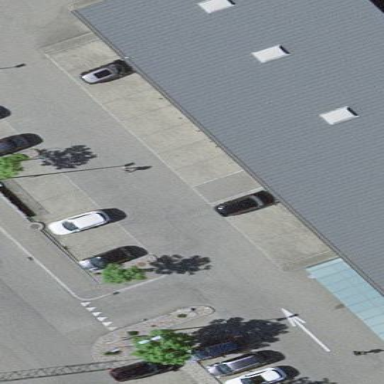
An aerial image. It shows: Parking area with surface.